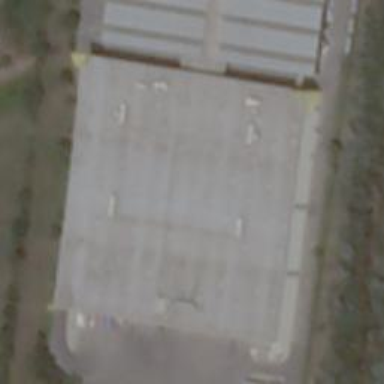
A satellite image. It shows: Supermarket located in building.